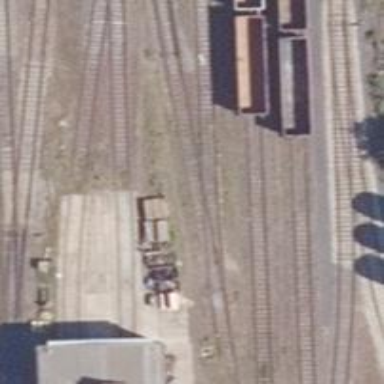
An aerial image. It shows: Rail spur service.